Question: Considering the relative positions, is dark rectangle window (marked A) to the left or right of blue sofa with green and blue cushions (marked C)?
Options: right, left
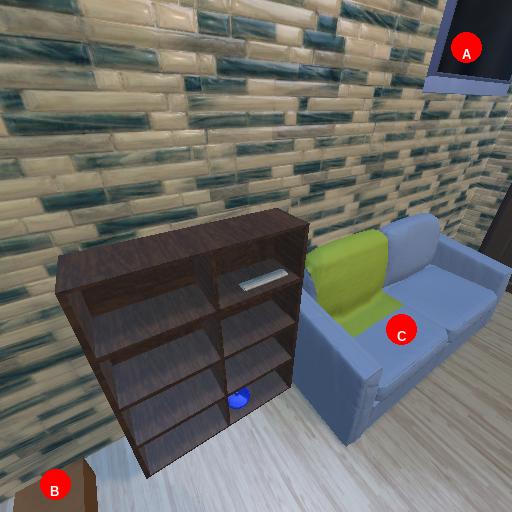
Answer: right